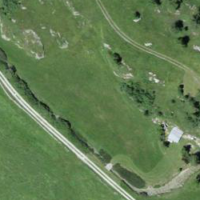
EUNIS habitat code: 26
Species observed at this site:
Populus tremula
Rumex alpinus